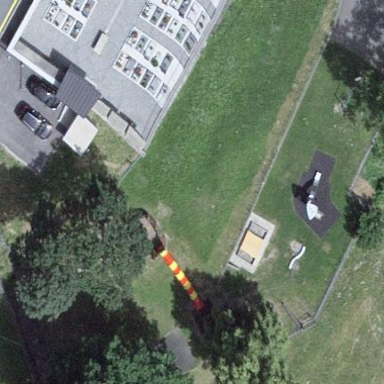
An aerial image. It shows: Playground area for leisure activities on the land.